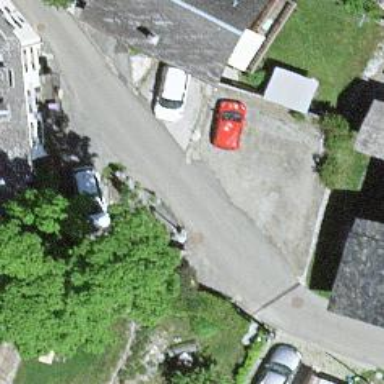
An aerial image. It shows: Post box.